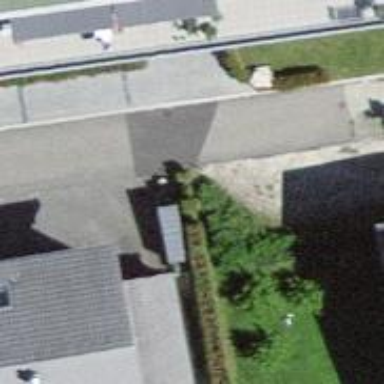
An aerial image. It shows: Hedge barrier.